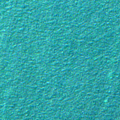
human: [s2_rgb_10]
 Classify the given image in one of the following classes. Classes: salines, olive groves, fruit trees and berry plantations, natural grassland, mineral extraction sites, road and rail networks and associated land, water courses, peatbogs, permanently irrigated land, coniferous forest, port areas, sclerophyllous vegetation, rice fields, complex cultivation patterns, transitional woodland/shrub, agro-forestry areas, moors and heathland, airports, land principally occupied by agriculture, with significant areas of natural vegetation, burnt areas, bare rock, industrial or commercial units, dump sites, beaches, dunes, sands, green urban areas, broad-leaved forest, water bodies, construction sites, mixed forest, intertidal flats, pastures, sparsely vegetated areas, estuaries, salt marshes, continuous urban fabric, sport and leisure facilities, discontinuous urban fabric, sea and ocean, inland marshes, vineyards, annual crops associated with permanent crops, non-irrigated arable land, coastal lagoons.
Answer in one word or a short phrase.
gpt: sea and ocean